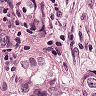
Metastatic tissue present: yes